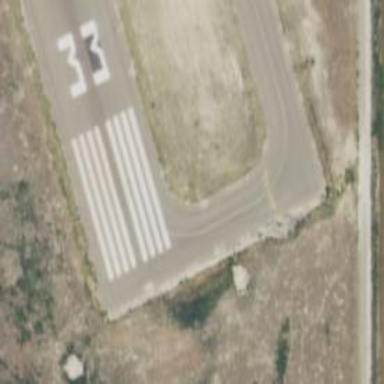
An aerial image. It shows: Image of taxiway at airport.